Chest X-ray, PA view. Patient: 53 years old, sex F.
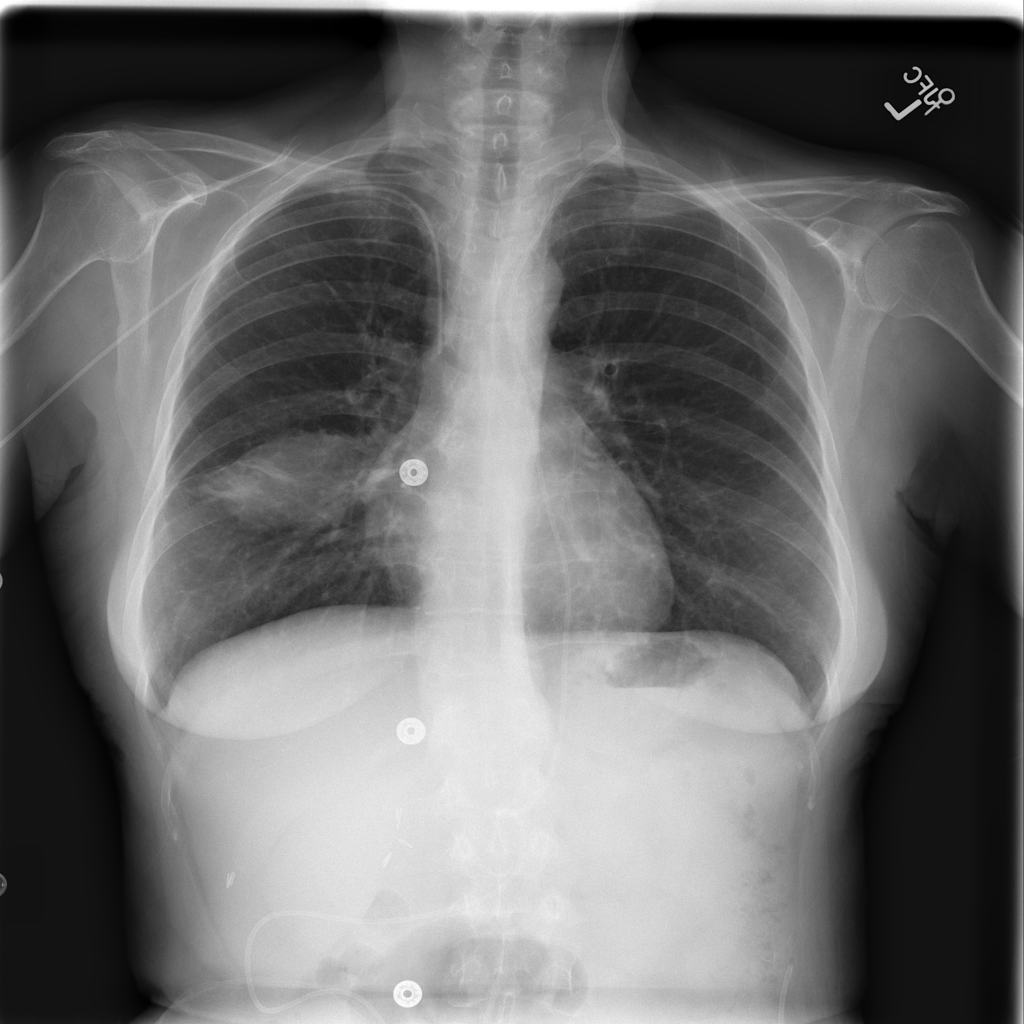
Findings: Mass